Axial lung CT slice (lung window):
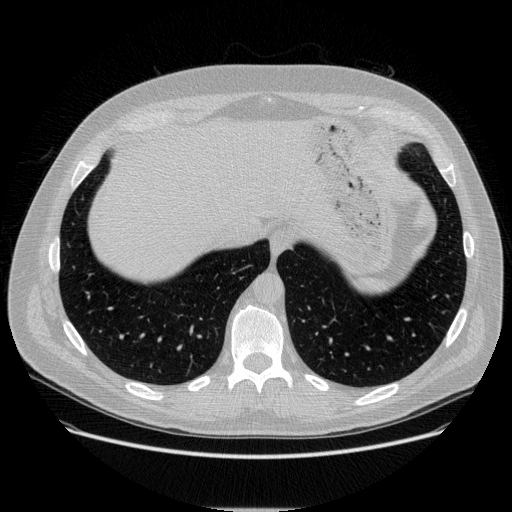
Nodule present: no